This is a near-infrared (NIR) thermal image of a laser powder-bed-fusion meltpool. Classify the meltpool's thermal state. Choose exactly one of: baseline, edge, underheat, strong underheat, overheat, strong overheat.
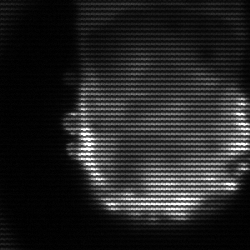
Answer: baseline